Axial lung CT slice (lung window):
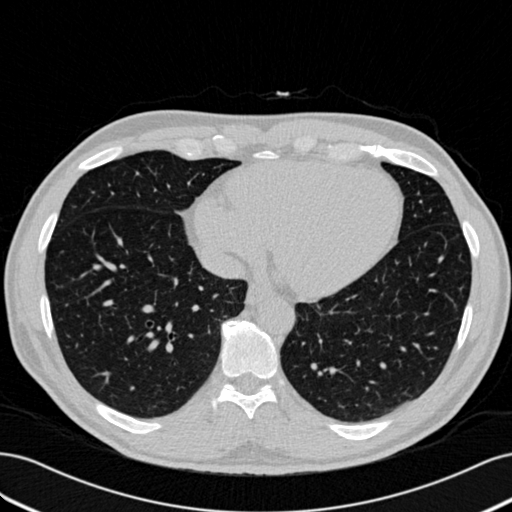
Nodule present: no